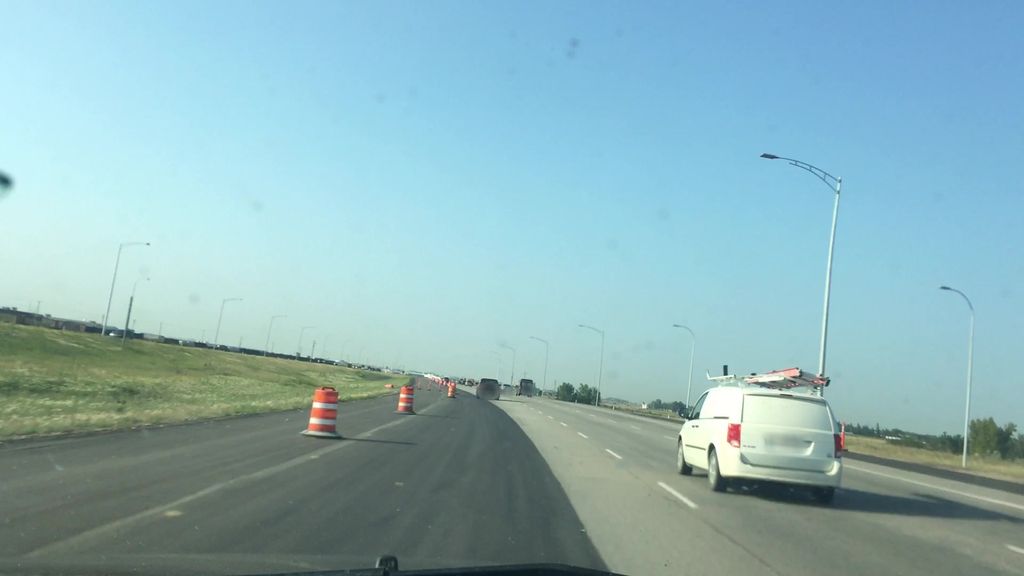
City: edmonton